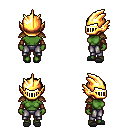
a pixel art fantasy rpg character, female body template, orc, green skin, leather shoulder armor, metal pants, brown plain hairstyle, gold helm, leather bracers, gray slippers, four views (front, back, left, right), 2x2 character sprite sheet, small pixel art, hard edges, no anti-aliasing